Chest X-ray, PA view. Patient: 8 years old, sex F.
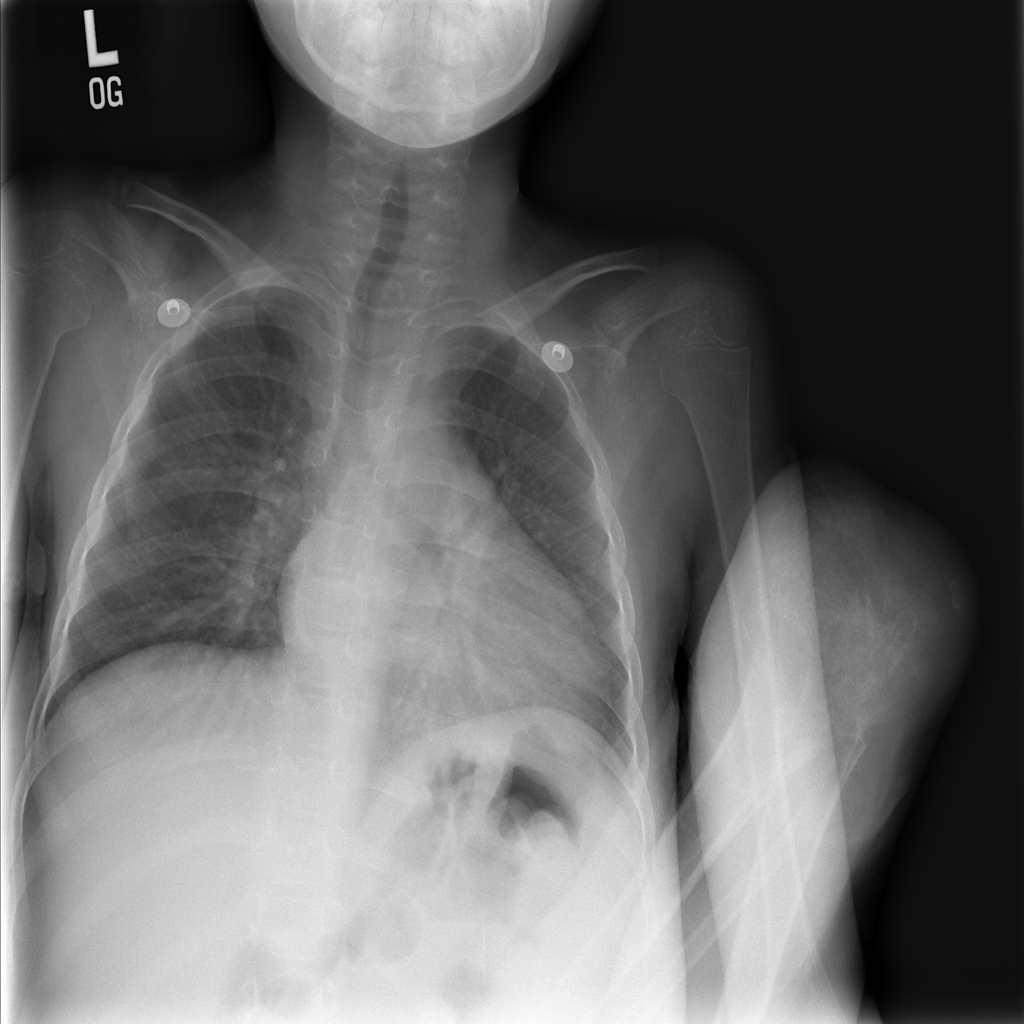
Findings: Cardiomegaly, Effusion